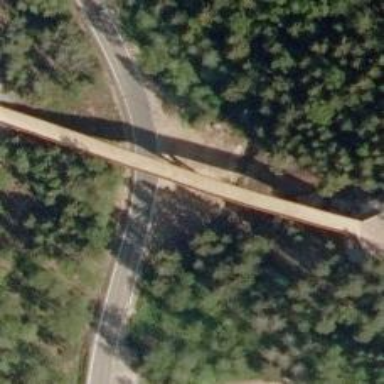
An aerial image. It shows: Footway bridge designed for classic and skating cross-country ski grooming.